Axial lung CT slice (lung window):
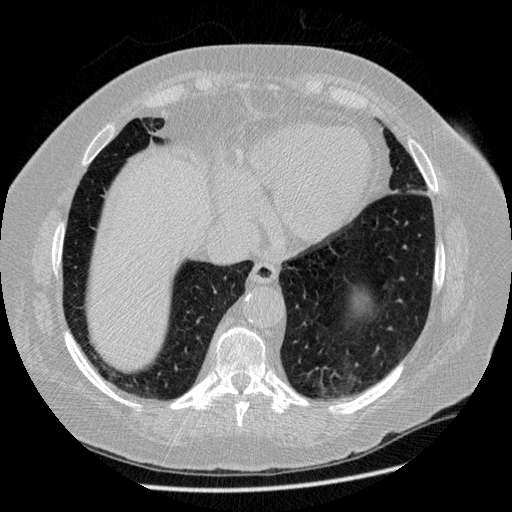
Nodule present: no